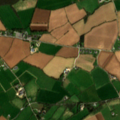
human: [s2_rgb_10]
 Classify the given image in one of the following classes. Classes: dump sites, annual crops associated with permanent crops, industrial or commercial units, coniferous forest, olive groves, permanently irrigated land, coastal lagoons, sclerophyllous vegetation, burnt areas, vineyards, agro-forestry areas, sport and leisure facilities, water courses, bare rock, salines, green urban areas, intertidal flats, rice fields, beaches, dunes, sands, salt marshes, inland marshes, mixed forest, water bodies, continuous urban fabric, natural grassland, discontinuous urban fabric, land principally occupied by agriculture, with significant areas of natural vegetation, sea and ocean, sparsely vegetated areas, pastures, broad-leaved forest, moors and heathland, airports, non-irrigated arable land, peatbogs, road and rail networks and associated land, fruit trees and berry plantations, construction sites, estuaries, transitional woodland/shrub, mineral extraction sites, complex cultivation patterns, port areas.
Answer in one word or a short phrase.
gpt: non-irrigated arable land, pastures, mixed forest